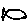
Label: fish